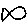
Label: fish